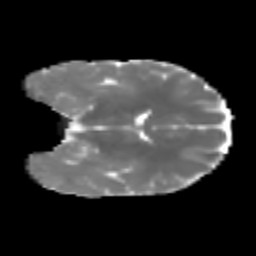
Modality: MD
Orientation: coronal
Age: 20
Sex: female
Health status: healthy